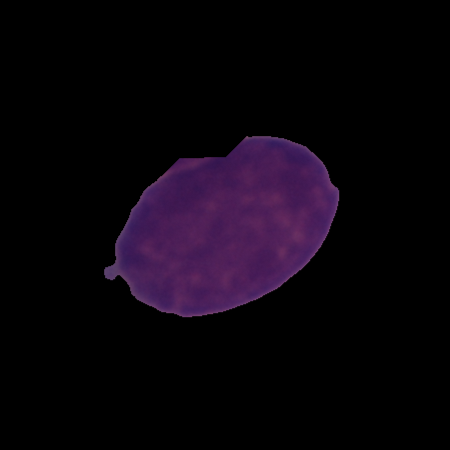
Label: cancer